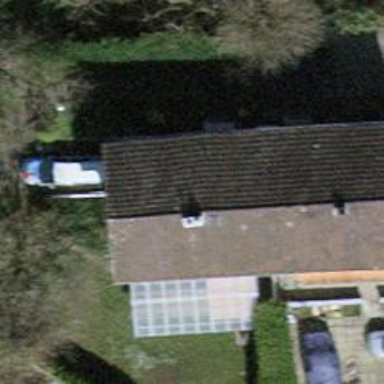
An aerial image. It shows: Semidetached house.